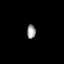
Tissue: prostate
Cell type: Fibroblasts
Senescence score: 0.7654
Nuclear area (px): 121
Mean DAPI intensity: 153.264